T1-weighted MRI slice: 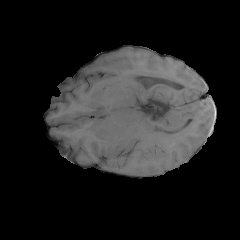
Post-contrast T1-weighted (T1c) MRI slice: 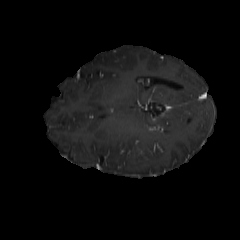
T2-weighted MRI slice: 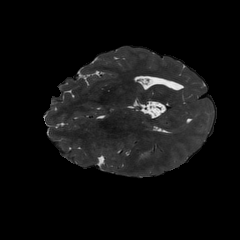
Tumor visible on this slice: yes